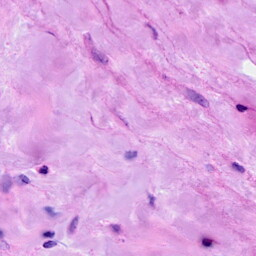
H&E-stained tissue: Breast